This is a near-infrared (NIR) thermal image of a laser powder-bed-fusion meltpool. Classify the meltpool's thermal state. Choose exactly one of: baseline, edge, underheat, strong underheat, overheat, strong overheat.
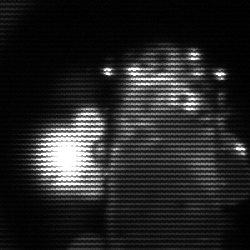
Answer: strong underheat